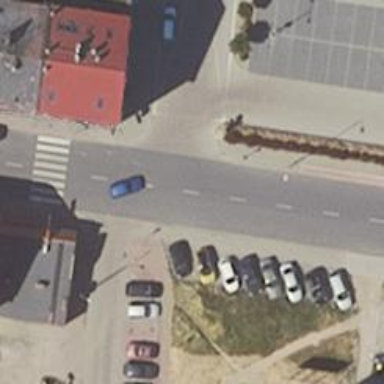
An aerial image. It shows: Taxi stand.